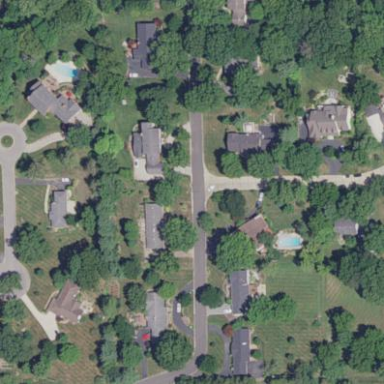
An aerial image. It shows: This residential area consists of single-family homes.